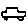
Label: car